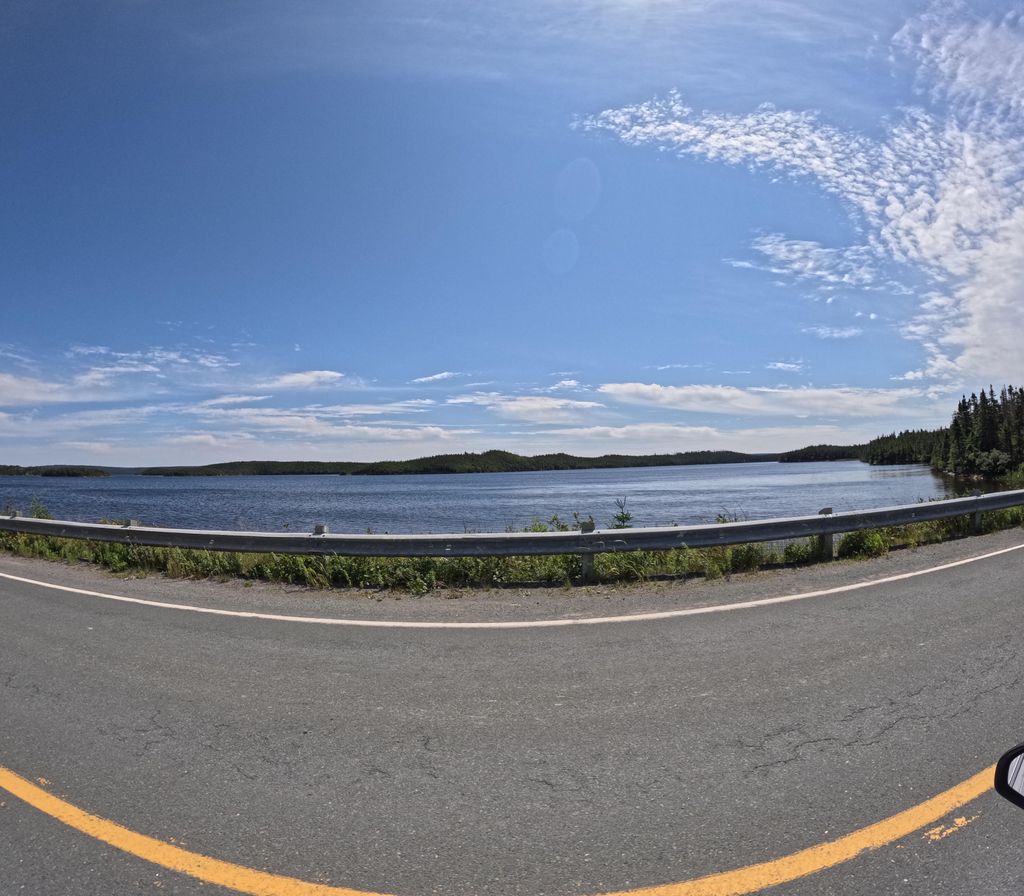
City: st_johns